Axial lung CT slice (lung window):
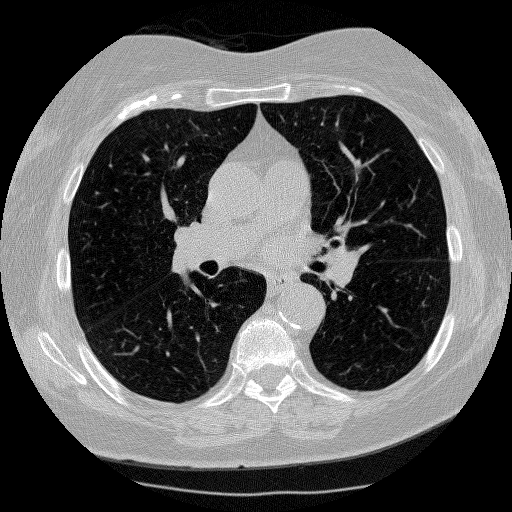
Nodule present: no